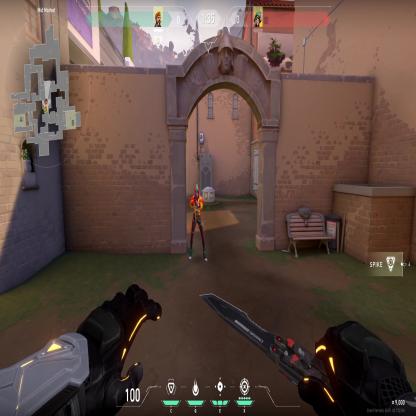
Label: enemy